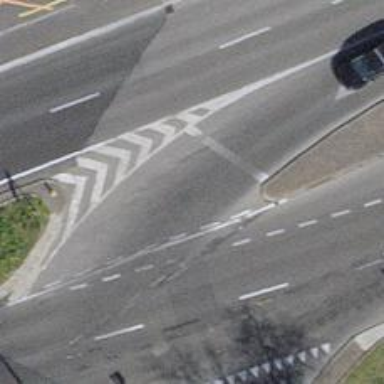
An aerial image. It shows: Asphalt road with sidewalks on both sides. The road is classified as primary link.